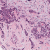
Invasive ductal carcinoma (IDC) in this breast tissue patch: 1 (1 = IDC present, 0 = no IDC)